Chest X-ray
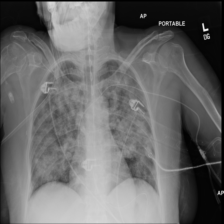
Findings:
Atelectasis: negative
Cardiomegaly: negative
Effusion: negative
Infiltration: positive
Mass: negative
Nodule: negative
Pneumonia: negative
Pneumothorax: negative
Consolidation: negative
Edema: negative
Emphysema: negative
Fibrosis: negative
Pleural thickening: negative
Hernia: negative